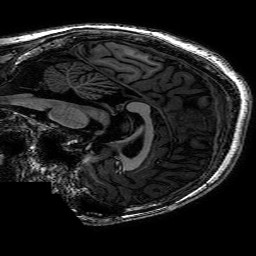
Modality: T1w
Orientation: sagittal
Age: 25
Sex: male
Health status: healthy